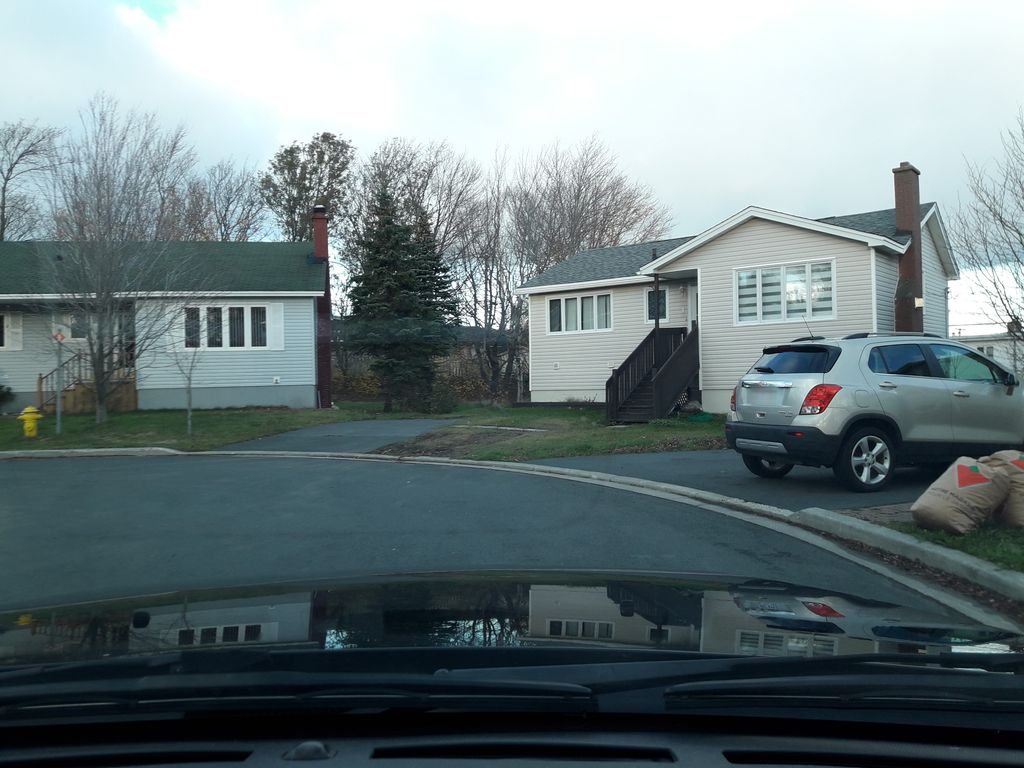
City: st_johns